Question: I am building a GUI for an app whose API is still being worked on. I have an idea of how it will look but it's not functional yet. I have to mimic its behaviour until it's ready.
I'm trying to do this with '$httpBackend'. I set up my installation with <URL>.
---
# Attempt to Install
I'm running Angular v1.2.6.
The documentation gives me three ways of installing it:
- '//ajax.googleapis.com/ajax/libs/angularjs/X.Y.Z/angular-mocke2e.js'- 'bower install angular-mocke2e@X.Y.Z'- '//code.angularjs.org/X.Y.Z/angular-mocke2e.js'
Where 'X.Y.Z' is my version number.
Thing is none of those work. Google gives 404, and won't let me travel up the directories. Bower says no package available, and a 404 for code.angularjs.org. So I browsed code.angularjs.org and found that for 1.2.6,
Anyway I did find a file at 'https://code.angularjs.org/1.2.6/angular-mocks.js' which seems to have '$httpBackendProvider' defined in it.
When I went back to my Yeoman install - it looks like I already had 'angular-mocks.js' installed.
So, question 1:
---
## Attempt to Use
So I try to start using it in my project:
'''
// Gotta manually run the app to check cookies
app.run(['$cookies', '$location', '$rootScope', '$httpBackend', function($cookies, $location, $rootScope, $httpBackend){
// Some stuff....
console.log($httpBackend);
}]);
'''
And now my app won't start. I get the following error:

But the app show me the contents of '$httpBackend'. I thought that maybe I should put it into a different module, but I don't know.
So question 2:
And question 3:
And I guess lastly is
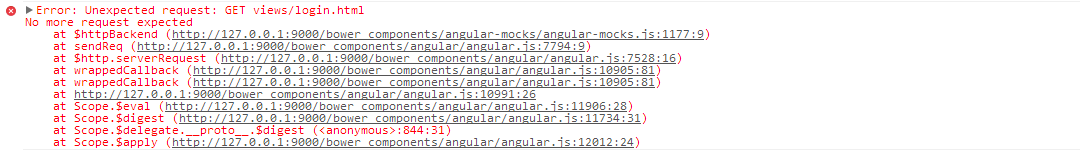
Answer: 1. You can use $httpBackend to mock your services like so: $httpBackend.whenGET(/\/api\/foo\/bar/).respond({some:'thing'});
2. Your app isn't loading because it wasn't expecting a request for your partials. You can avoid that by doing something like this: $httpBackend.whenGET(/^views\/.*/).passThrough();
3. It would be good to break these out into individual modules so you can exclude them before deployment.
4. As far as it being the best solution, it depends on your needs. I would propose integrating some build tools (Grunt, Express, Protractor, etc.) that include a local node server for testing locally. Then you could just use actual services for testing, as proposed by @Ronald91.